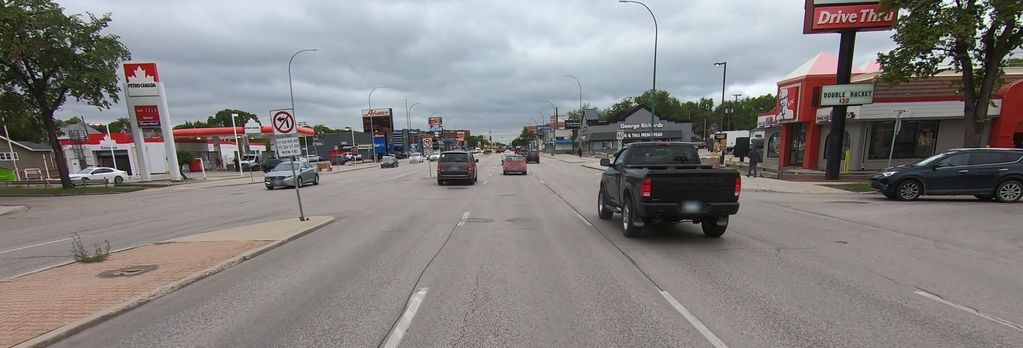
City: winnipeg